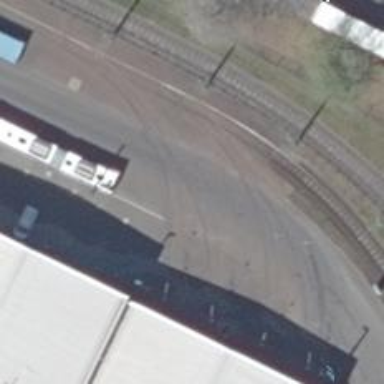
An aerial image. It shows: Tram railway service yard with electrified contact line.